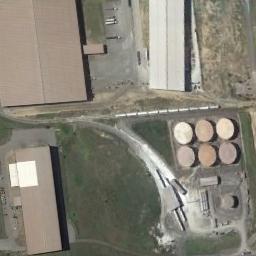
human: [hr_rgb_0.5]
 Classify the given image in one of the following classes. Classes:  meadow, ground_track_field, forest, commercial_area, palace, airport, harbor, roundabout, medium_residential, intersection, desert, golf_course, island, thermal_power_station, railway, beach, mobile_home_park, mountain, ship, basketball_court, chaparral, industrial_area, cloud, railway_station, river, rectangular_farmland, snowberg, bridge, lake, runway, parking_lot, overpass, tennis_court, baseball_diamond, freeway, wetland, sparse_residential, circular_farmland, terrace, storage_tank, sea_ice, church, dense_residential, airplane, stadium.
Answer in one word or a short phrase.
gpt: storage_tank